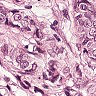
Metastatic tissue present: yes